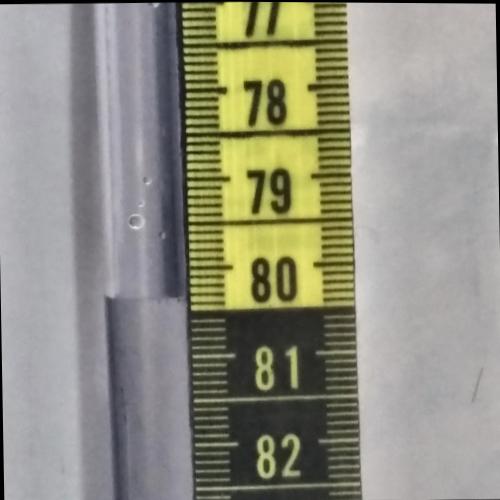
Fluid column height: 80.3 cm